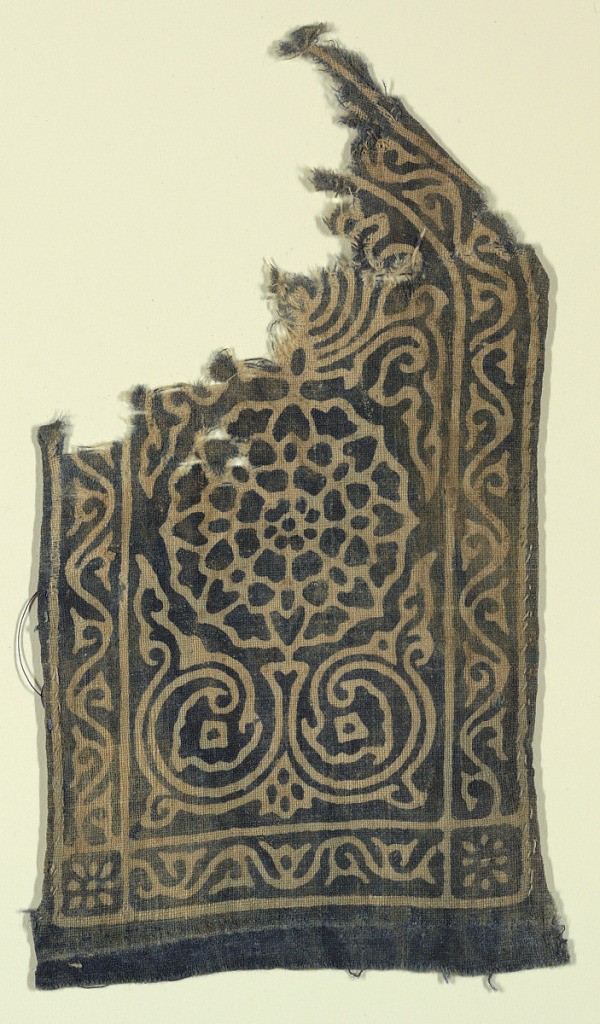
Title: Fragment
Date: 14th–15th century
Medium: cotton Technique: resist-printed on plain weave
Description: Pointed rectangle, probably originally used as portion of ornamental border for large cloth or hanging.  Design of stylized lotus blossom and foliage with vine border, resist-printed in white on dark blue ground.